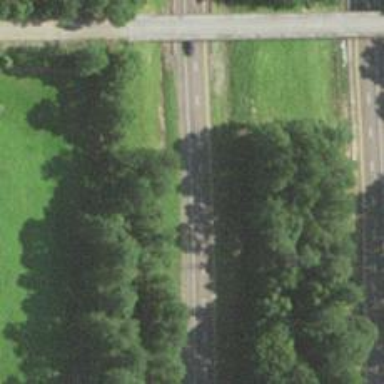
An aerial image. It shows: Motorway.